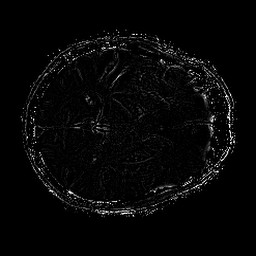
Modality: SWI
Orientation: axial
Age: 67
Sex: male
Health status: ill
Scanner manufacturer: philips
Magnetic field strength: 3 T
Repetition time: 0.031 s